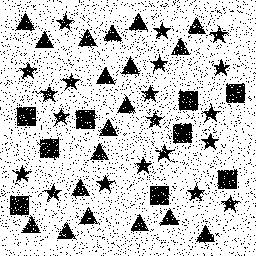
Squares: 9
Triangles: 19
Stars: 20
Total shapes: 48